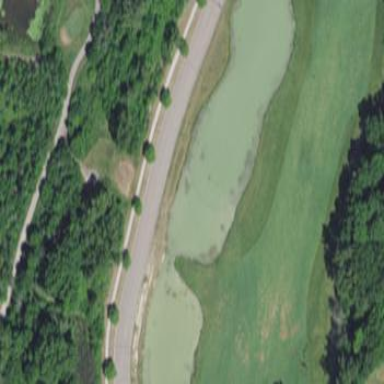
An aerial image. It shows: Scenic view of water hazard on golf course. The natural water feature adds beauty to the landscape.